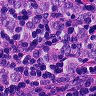
Metastatic tissue present: yes